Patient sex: F
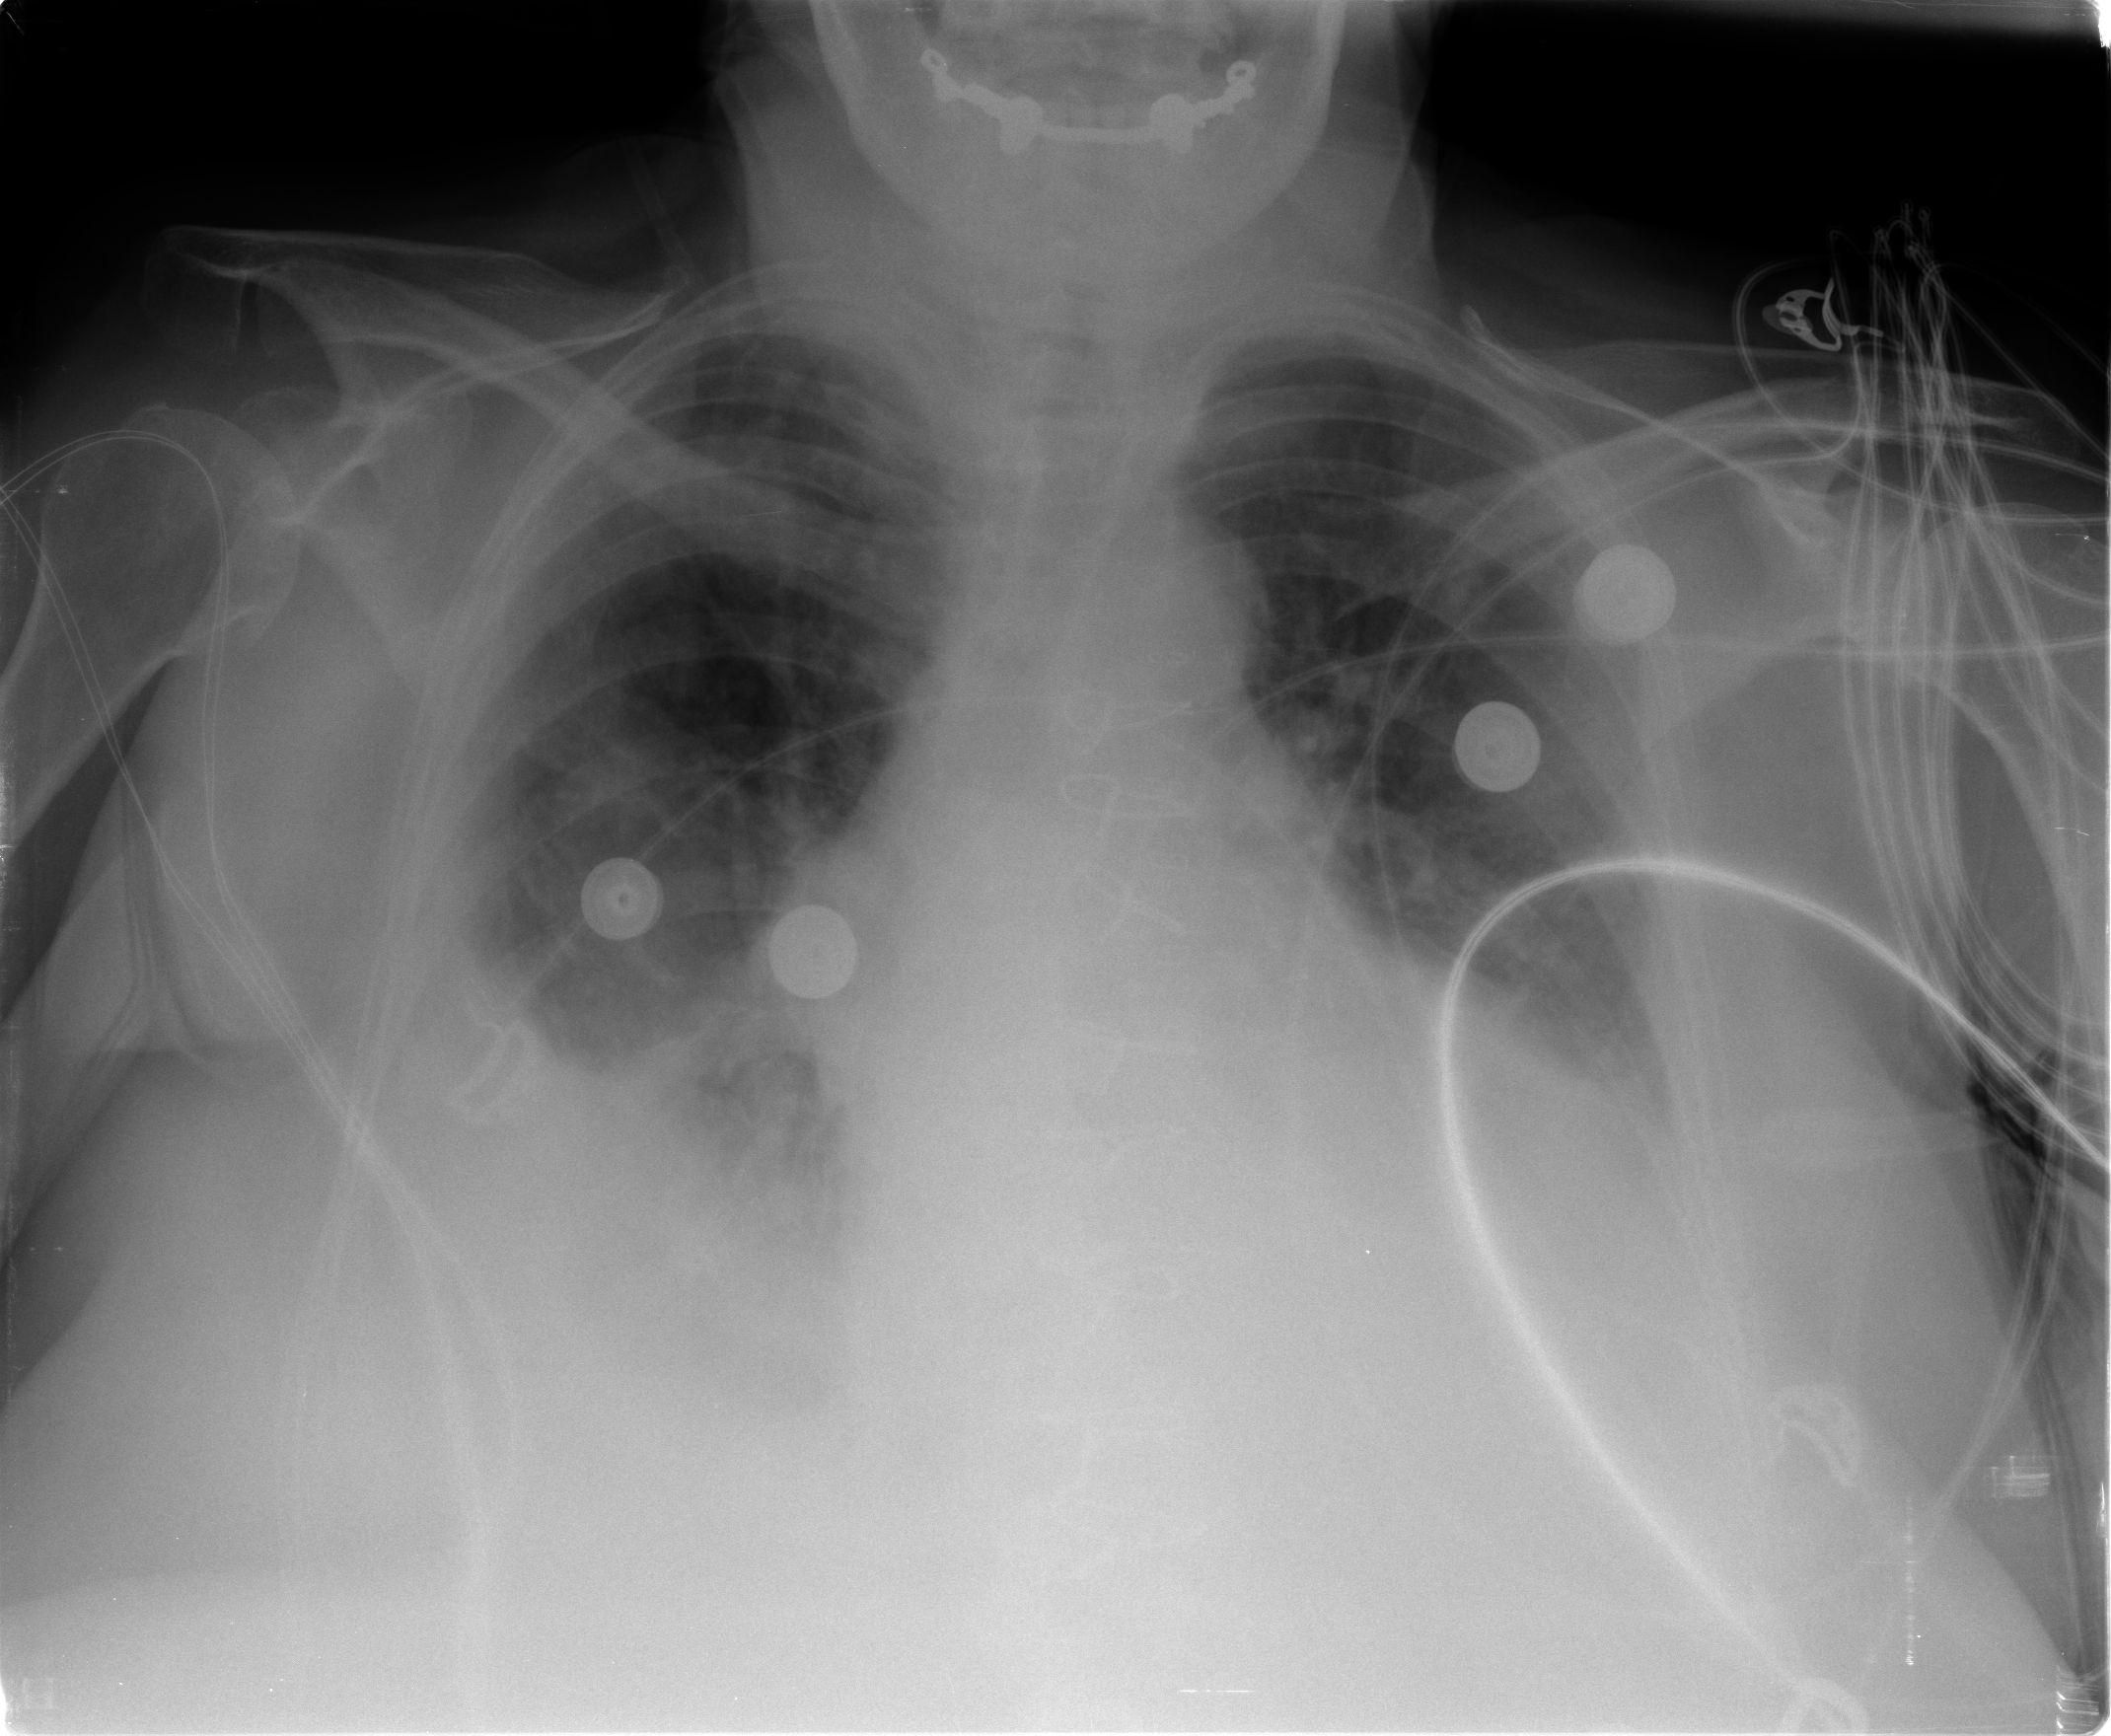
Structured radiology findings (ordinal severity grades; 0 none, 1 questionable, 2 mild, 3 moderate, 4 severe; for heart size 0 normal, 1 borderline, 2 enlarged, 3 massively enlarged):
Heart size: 2
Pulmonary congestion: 3
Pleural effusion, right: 3
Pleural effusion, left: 2
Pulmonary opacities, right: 1
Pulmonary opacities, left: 1
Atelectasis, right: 3
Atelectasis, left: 2